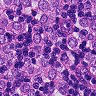
Metastatic tissue present: yes